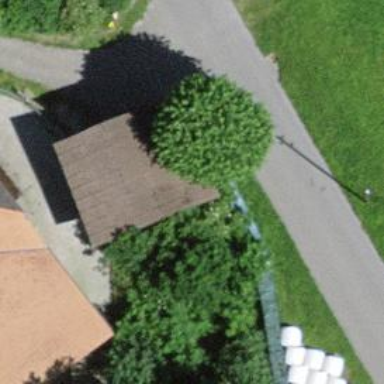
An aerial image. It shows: Garage.